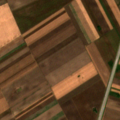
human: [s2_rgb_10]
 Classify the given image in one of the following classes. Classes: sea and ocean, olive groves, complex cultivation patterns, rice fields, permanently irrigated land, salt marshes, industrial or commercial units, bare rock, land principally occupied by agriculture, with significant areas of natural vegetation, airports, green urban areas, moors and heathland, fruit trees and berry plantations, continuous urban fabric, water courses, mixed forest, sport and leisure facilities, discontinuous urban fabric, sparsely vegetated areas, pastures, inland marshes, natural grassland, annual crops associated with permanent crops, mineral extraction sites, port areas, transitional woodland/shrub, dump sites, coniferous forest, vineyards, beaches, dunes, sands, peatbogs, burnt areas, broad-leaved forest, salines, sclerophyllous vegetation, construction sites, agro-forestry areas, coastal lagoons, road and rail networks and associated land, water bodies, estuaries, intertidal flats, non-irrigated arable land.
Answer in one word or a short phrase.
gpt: non-irrigated arable land